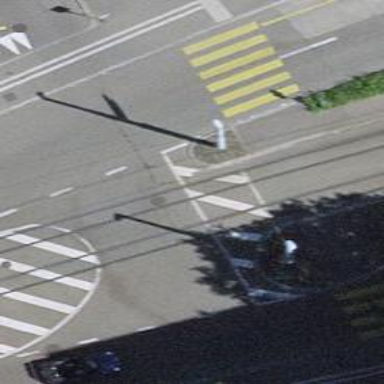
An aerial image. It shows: Tram level crossing on the railway.